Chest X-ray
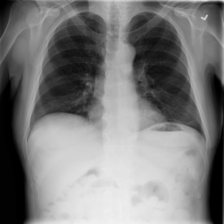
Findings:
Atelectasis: positive
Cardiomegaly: negative
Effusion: negative
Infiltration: negative
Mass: negative
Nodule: negative
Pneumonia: negative
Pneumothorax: negative
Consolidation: negative
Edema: negative
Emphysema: negative
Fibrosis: negative
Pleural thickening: negative
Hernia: negative